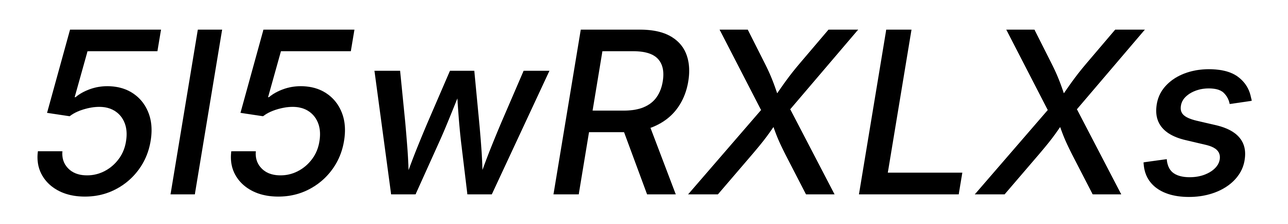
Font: Inter-Italic_Medium_Italic